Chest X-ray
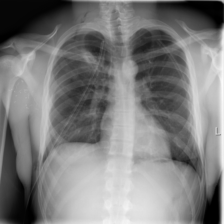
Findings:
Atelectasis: negative
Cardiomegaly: negative
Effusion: negative
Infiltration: negative
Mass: negative
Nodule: negative
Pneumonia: negative
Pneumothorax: negative
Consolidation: negative
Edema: negative
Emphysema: negative
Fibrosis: negative
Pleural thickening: negative
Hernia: negative